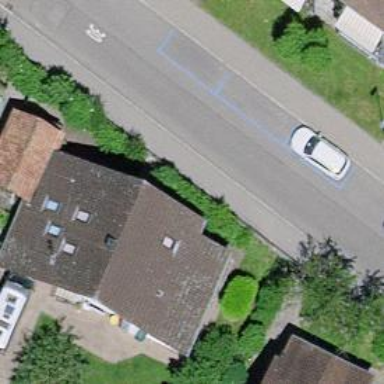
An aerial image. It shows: Street side parking area.